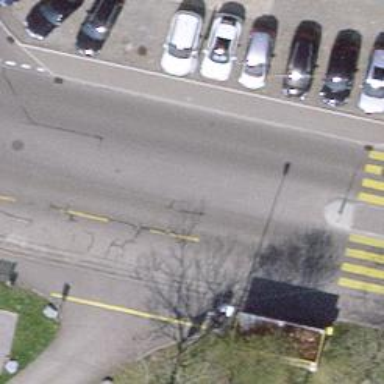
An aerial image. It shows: Public transport stop position.